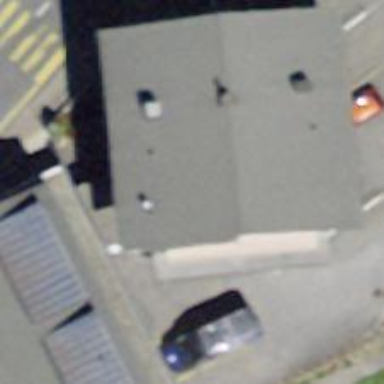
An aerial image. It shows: Post office.